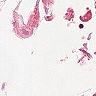
Metastatic tissue present: no